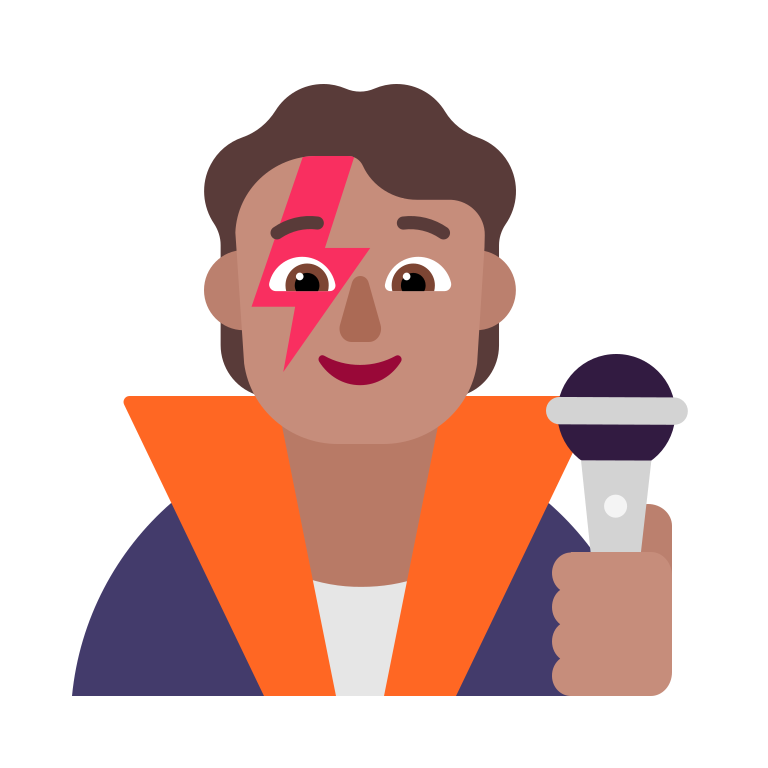
singer flat